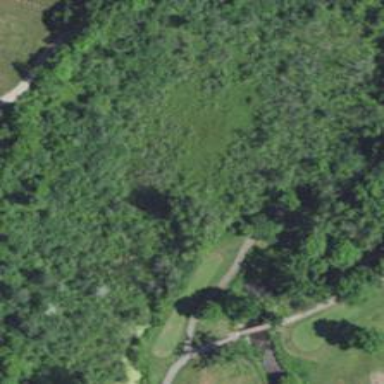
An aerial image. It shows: Path for both roads and golfers.